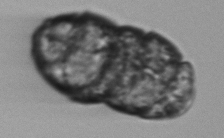
Label: Margalefidinium